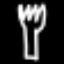
Label: fork